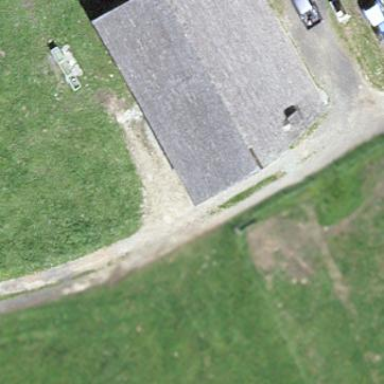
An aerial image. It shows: Farm building.